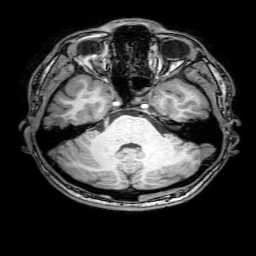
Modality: T1w
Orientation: coronal
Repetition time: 0.00828 s
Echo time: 0.00388 s